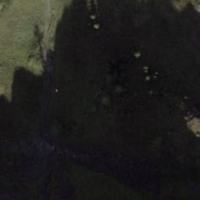
EUNIS habitat code: 23
Species observed at this site:
Parnassia palustris